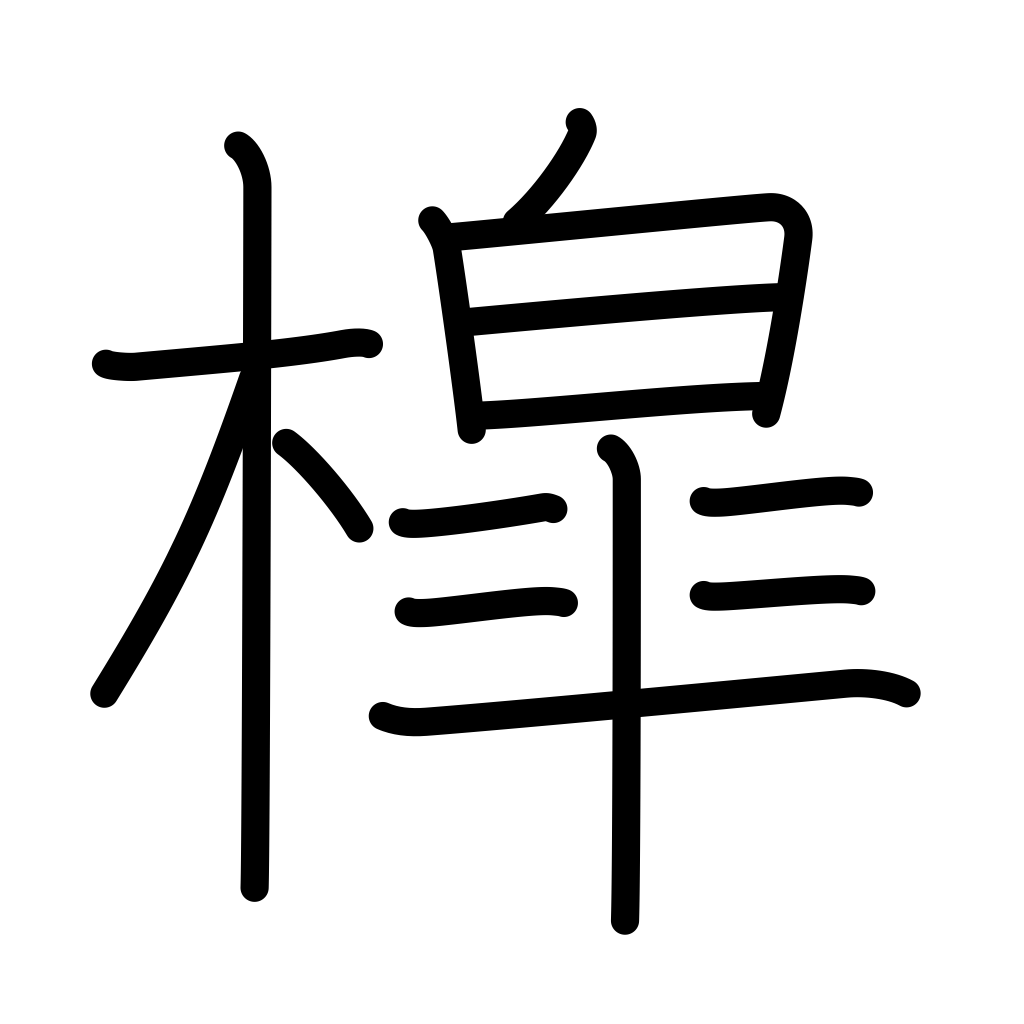
Meaning: well sweep